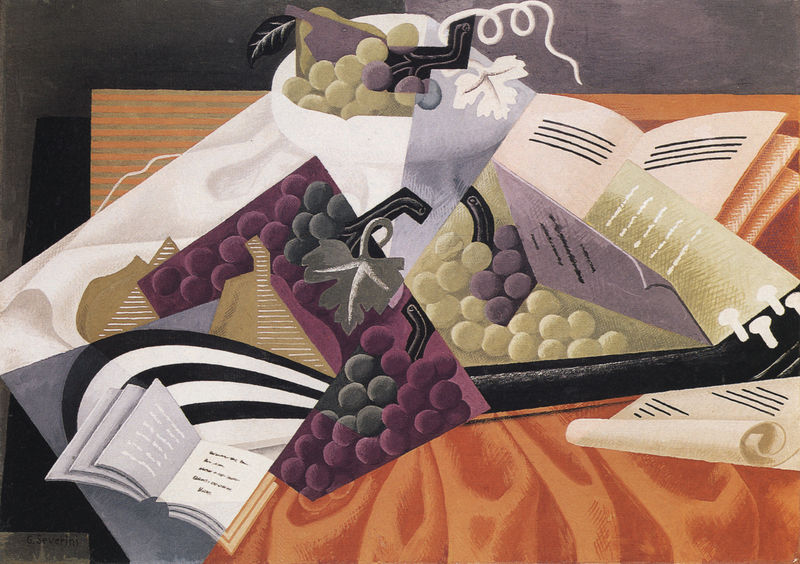
Titel: Nature morte: raisin et mandoline
Künstler: Gino Severini
Institution: Privatsammlung
Schlagwörter: blätter, kubismus, holz, orange, tisch, schale, instrument, tischdecke, decke, blatt, gitarre, musik, frucht, früchte, stilleben, trauben, bücher, papier, noten, linien, klavier, birne, buch, text, heft, picasso, konstruktion, mandoline, notenzeilen, gris